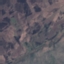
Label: HerbaceousVegetation